Question: I would like to compute derivative of 'y=Abs(0.5-0.5*sqrt(1-4*x))' in 0.1, using python.
This is my code:
'''
x=Symbol('x')
y=Abs(0.5-0.5*sqrt(1-4*x))
deriv=y.diff(x)
d=lambdify(x,deriv,'numpy')
print d(0.1)
'''
This is what I get:
'''
Traceback (most recent call last):
File "/home/milossimic/g4/s1/.../optimize.py", line 100, in <module>
print d(0.1)
File "<string>", line 1, in <lambda>
NameError: global name 'Derivative' is not defined
'''
I'm a newbie to 'sympy' and 'numpy', so I guess I'm using the wrong method to determine derivative.
EDIT: I printed deriv and this is what I got:

After reading this <URL>':
'''
x=Symbol('x')
y=Abs(0.5-0.5*sqrt(1-4*x))
deriv=y.fdiff()
d=lambdify(x,deriv,'numpy')
print d(0)
'''
But after experimenting with other values to compute derivative, I figured out that the result is -1, 0 or 1 because 'deriv' is actually 'sign(-0.5*sqrt(-4*x + 1) + 0.5)'.
What should I do?
Both numpy and sympy are imported:
'''
from sympy import *
import numpy as np
'''
If I try to find derivative of a function that is not under Abs, there are no problems.
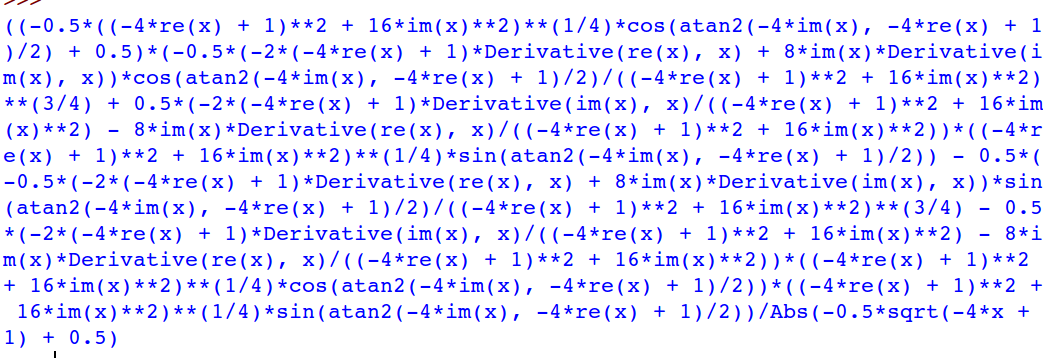
Answer: You probably just want the derivative of 'Abs' to be 'sign'. SymPy does do this, but only if it can deduce that the argument to the absolute value is real, which it can't in this case (even if 'x' is real).
You can make your own custom version of 'Abs' that always uses 'sign' pretty easily by subclassing and overriding the '_eval_derivative' method:
'''
class MyAbs(Abs):
def _eval_derivative(self, x):
return Derivative(self.args[0], x, evaluate=True)*sign(conjugate(self.args[0]))
'''
.
'''
In [110]: x = Symbol('x')
In [111]: y = MyAbs(0.5-0.5*sqrt(1-4*x))
In [112]: deriv = y.diff(x)
In [113]: print(deriv)
1.0*sign(-0.5*conjugate(sqrt(-4*x + 1)) + 0.5)/sqrt(-4*x + 1)
In [114]: lambdify(x, deriv, 'numpy')(0.1)
Out[114]: <PHONE>
'''